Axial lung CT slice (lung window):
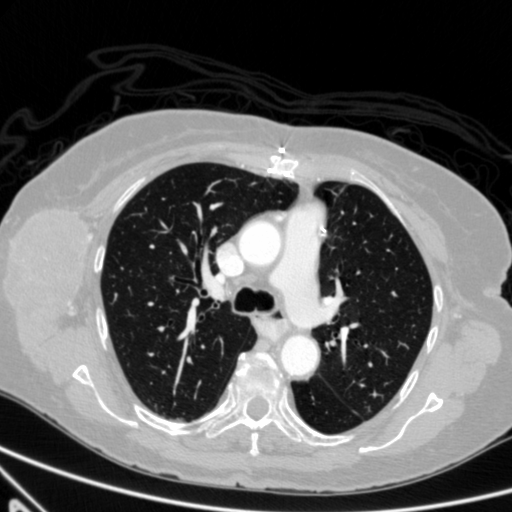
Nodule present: no